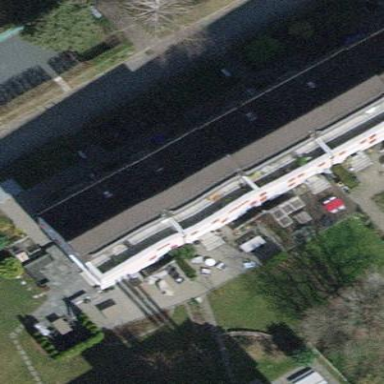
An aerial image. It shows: Terrace building.